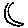
Label: moon